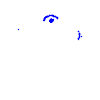
Particle: proton